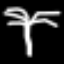
Label: palm tree